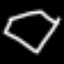
Label: diamond